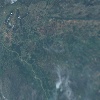
Label: land